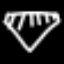
Label: diamond